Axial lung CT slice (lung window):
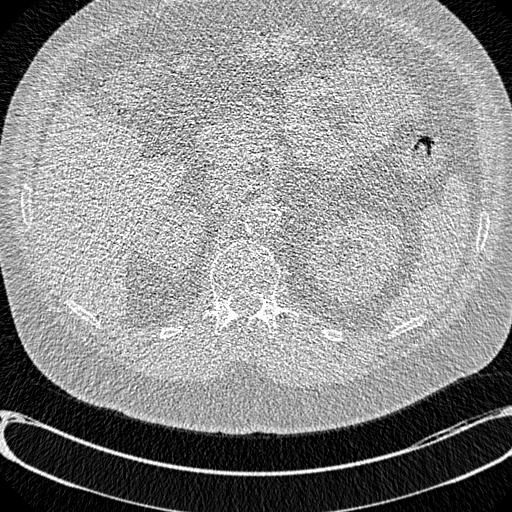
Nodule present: no